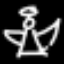
Label: angel